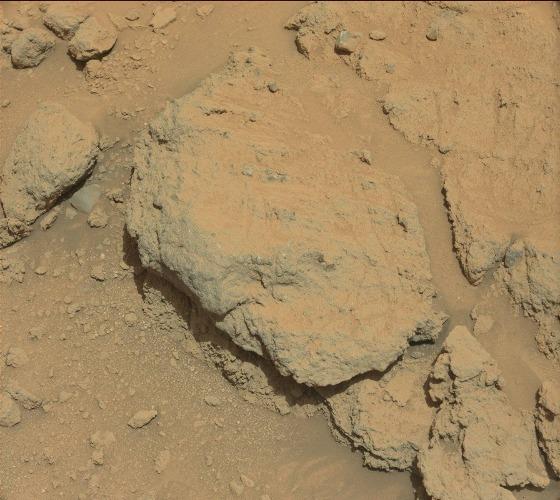
Terrain classes present: Bedrock, Gravel / Sand / Soil, Rock, Shadow